八年级 · 解析几何
如图, 在 Rt $\triangle A B C$ 中, $\angle A B C=90^{\circ}, A D=C D, B D=6 \mathrm{~cm}$, 则 $A C$ 的长为 ( )

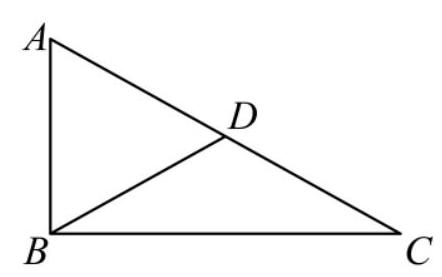
A. $3 \mathrm{~cm}$
B. $6 \mathrm{~cm}$
C. $9 \mathrm{~cm}$
D. $12 \mathrm{~cm}$
答案: D